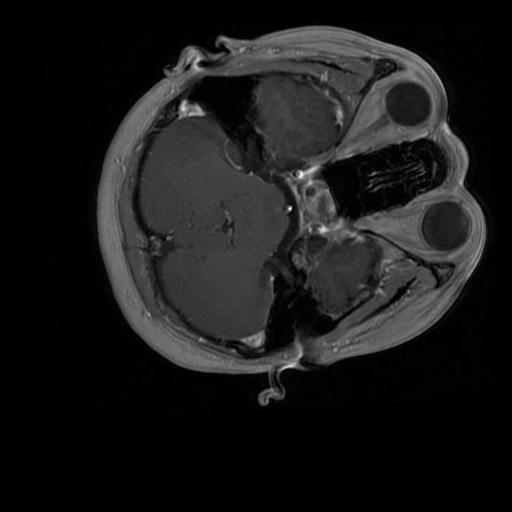
Label: brain_tumor